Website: bh-photo
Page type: customer-info-address
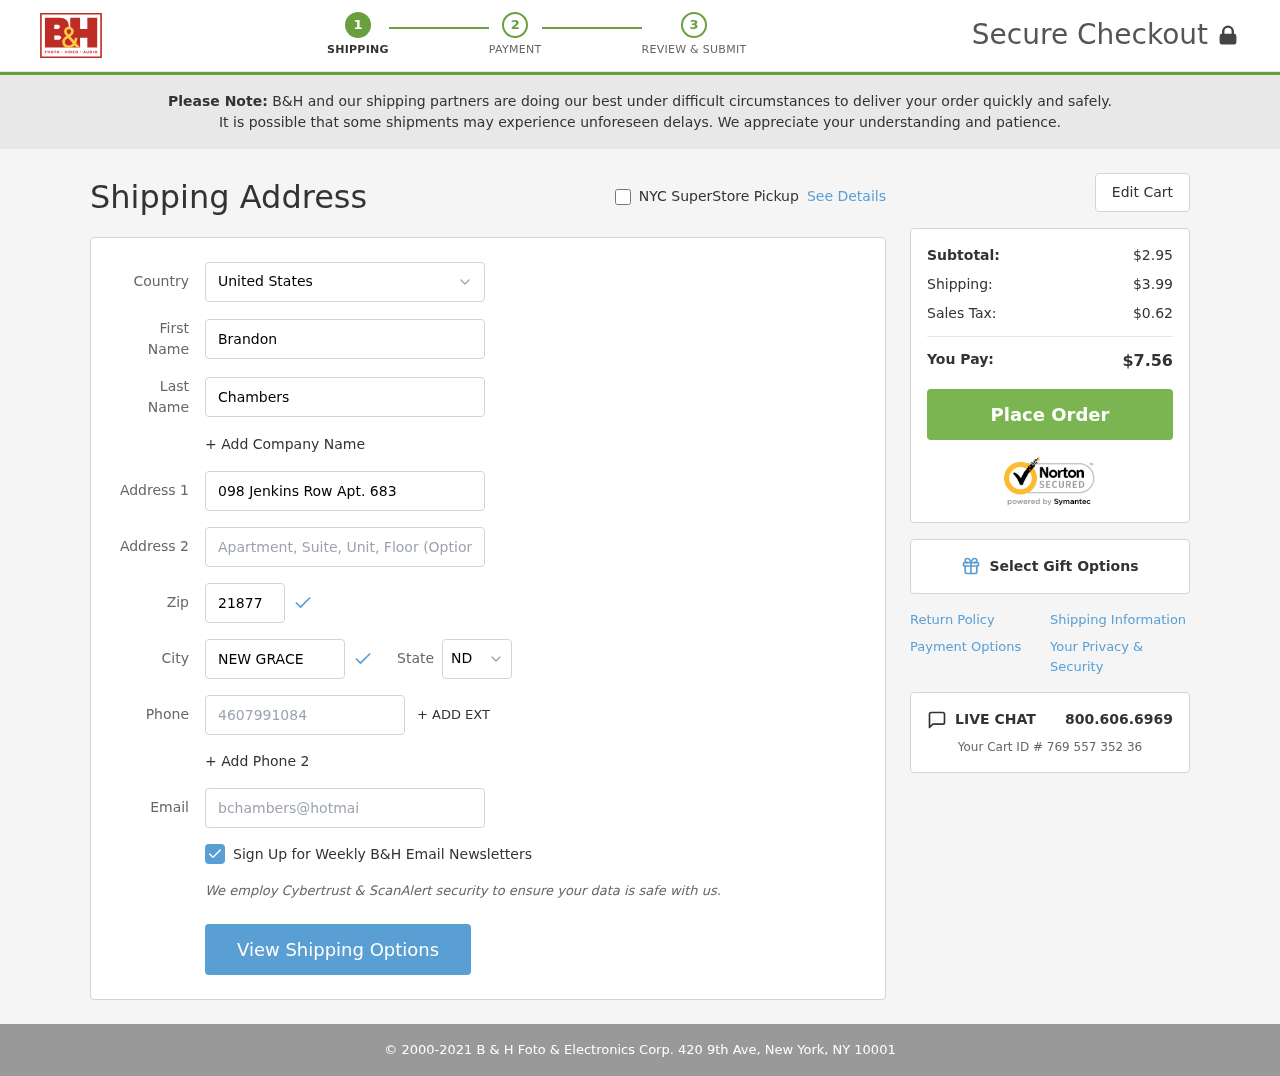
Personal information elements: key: PII_CITY
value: New Grace
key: PII_COUNTRY
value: United States
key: PII_EMAIL
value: bchambers@hotmail.com
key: PII_FIRSTNAME
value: Brandon
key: PII_LASTNAME
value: Chambers
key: PII_PHONE
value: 4607991084
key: PII_POSTCODE
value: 21877
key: PII_STATE_ABBR
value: ND
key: PII_STREET
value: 098 Jenkins Row Apt. 683
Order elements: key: ORDER_SUBTOTAL
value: $2.95
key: ORDER_SHIPPING_COST
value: $3.99
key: ORDER_TAX
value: $0.62
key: ORDER_TOTAL
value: $7.56
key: ORDER_ID
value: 769 557 352 36